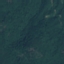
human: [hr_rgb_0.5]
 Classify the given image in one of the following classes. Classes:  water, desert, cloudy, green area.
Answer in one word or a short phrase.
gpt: green area